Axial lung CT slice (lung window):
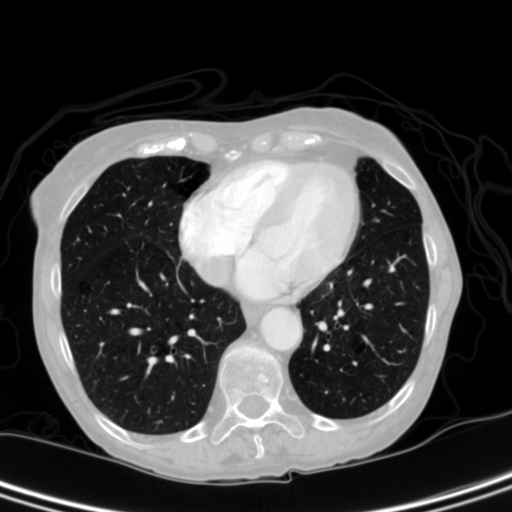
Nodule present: no